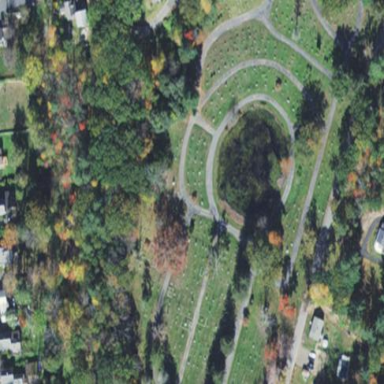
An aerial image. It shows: Cemetery that holds historical significance.